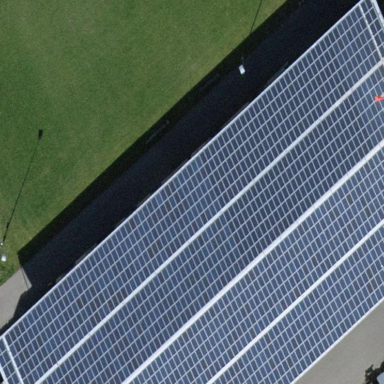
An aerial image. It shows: Solar power generator using photovoltaic panels.